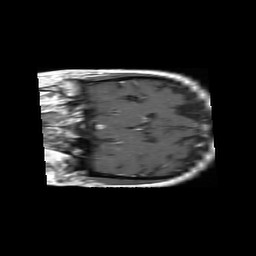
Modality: T1w
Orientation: coronal
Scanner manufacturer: ge
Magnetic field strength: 1.5 T
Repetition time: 0.45 s
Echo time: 0.008832 s